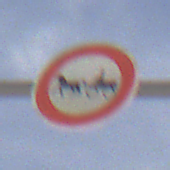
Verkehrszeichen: VerbotGespannfuhrwerke
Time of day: MorningAfternoon
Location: Outdoor (Suburban)
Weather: PartlyCloudy
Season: NotSpecified
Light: Natural